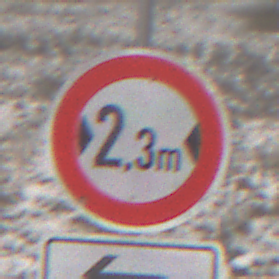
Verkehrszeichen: TatsaechlicheBreite2Komma3
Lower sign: RichtungsangabeDurchPfeile2
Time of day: Midday
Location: Outdoor (Nature)
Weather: Overcast
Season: Winter
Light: Natural